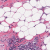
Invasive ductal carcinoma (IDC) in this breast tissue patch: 0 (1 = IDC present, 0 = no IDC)